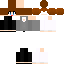
A female human skin with medium skin, wearing brown long hair dressed in a blue hoodie and black pants, featuring a closed mouth.